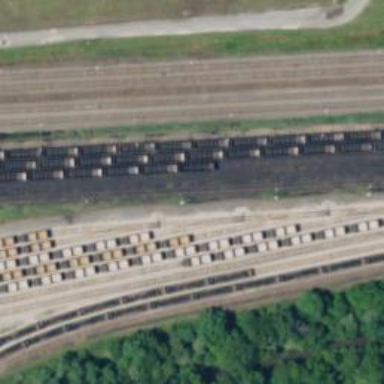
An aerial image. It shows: Railway yard in service.